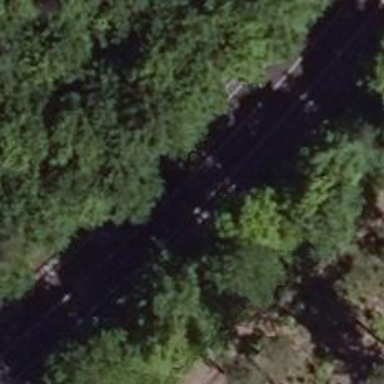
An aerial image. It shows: Asphalt road classified as primary highway.